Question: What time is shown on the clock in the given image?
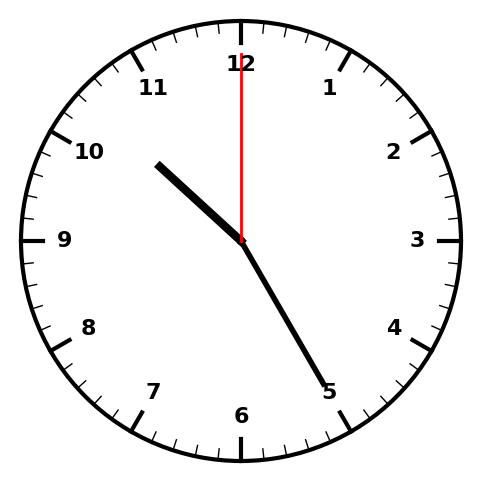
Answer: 10:25:00